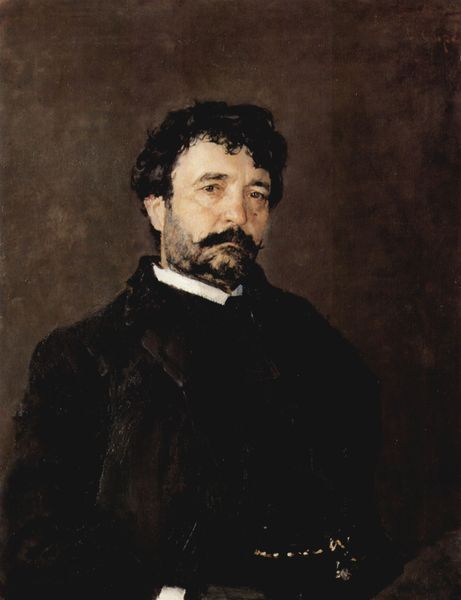
Titel: Porträt des italienischen Sängers Angelo Masini
Künstler: Walentin Alexandrowitsch Serow
Standort: Moskva
Institution: Tretjakow-Galerie
Schlagwörter: dunkel, gemälde, hand, haut, mann, schatten, weiß, impressionismus, sitzen, braun, brust, frau, frisur, grau, haar, hintergrund, licht, mund, nase, ohr, pastell, profil, schwarz, tisch, blick, gürtel, malerei, alt, anzug, bart, hemd, jacke, jung, schnurrbart, wand, arm, augen, böse, falten, gesicht, inkarnat, kragen, mensch, pelz, rembrandt, samt, silber, tod, tot, vollbart, ärmel, bild, bildnis, herr, hände, niederlande, portrait, porträt, öl, einsamkeit, einsam, pastos, auge, geistlicher, gold, haare, halbfigur, kutte, mantel, pose, realismus, reich, sitzend, stehend, adel, klassizismus, blässe, brustbild, bruststück, en face, front, frontal, kontrast, locke, locken, poträt, traurig, helldunkel, fell, ruhig, wangen, düster, haltung, kette, farbe, barun, arbeiter, schnäuzer, einfach, falte, schnurbart, krawatte, realistisch, ernst, streng, brauen, finster, grimmig, goya, maler, melancholie, uhr, bauch, edel, nachdenklich, knöpfe, sakko, schnauzbart, schnauzer, kritisch, weste, abbild, ton in ton, fett, hitler, stolz, alter, velasquez, spanisch, bruan, oberfläche, portait, uniform, hässlich, bürgertum, pelzjacke, abzeichen, adeliger, manschette, manschetten, niederländisch, tasche, ölmalerei, bekleidung, bildniss, mürrisch, braue, hosentaschen, uhrenkette, uhrkette, noir, schwärze, halbfigurig, halbportrait, gruft, halbprofil, männlich, goldkette, portät, halbporträt, malerisch, lässig, mittelalter, müde, hosentasche, augenbraun, bleich, skeptisch, wehmütig, velazquez, hans, braune, ordensgewand, taschenuhr, weich, künstlerporträt, taschen, sitzender, rennaissance, gezeichnet, dunkle farben, vergangenheit, agen, unrasiert, muttermal, ungepflegt, alkoholiker, sitzbildnis, flegel, selbstbildniss, geschäftsmann, monoton, brustporträt, beffchen, verwegen, black, schäuzer, gedrungen, krawattenknoten, zurückgelehnt, lässigkeit, verhärmt, stoppelbart, moustache, dreitagebart, konstrast, unschön, muttermahl, bedächtig, bandit, bartspitzen, braun augen, coolness, dumpfe farben, dunkler anzug, einsteckkragen, halbrigurig, hoher herr, jfef, malerich, marron, offene jacke, qui, reicher mann, schattenä, schlupflider, schwarz bart, schwarz in schwarz, sitzstück, unerklärt, ungeklärt, vergangenhei, weißer kragenn, herausfordern, mann portrait, mantel pelz, haupthaar, schwarz anzug, gemälded, schnorres